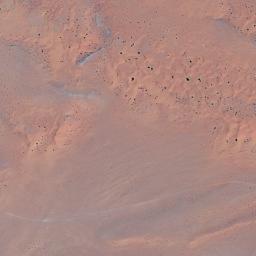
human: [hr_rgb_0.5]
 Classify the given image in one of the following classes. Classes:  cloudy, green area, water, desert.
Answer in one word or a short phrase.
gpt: desert